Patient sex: M
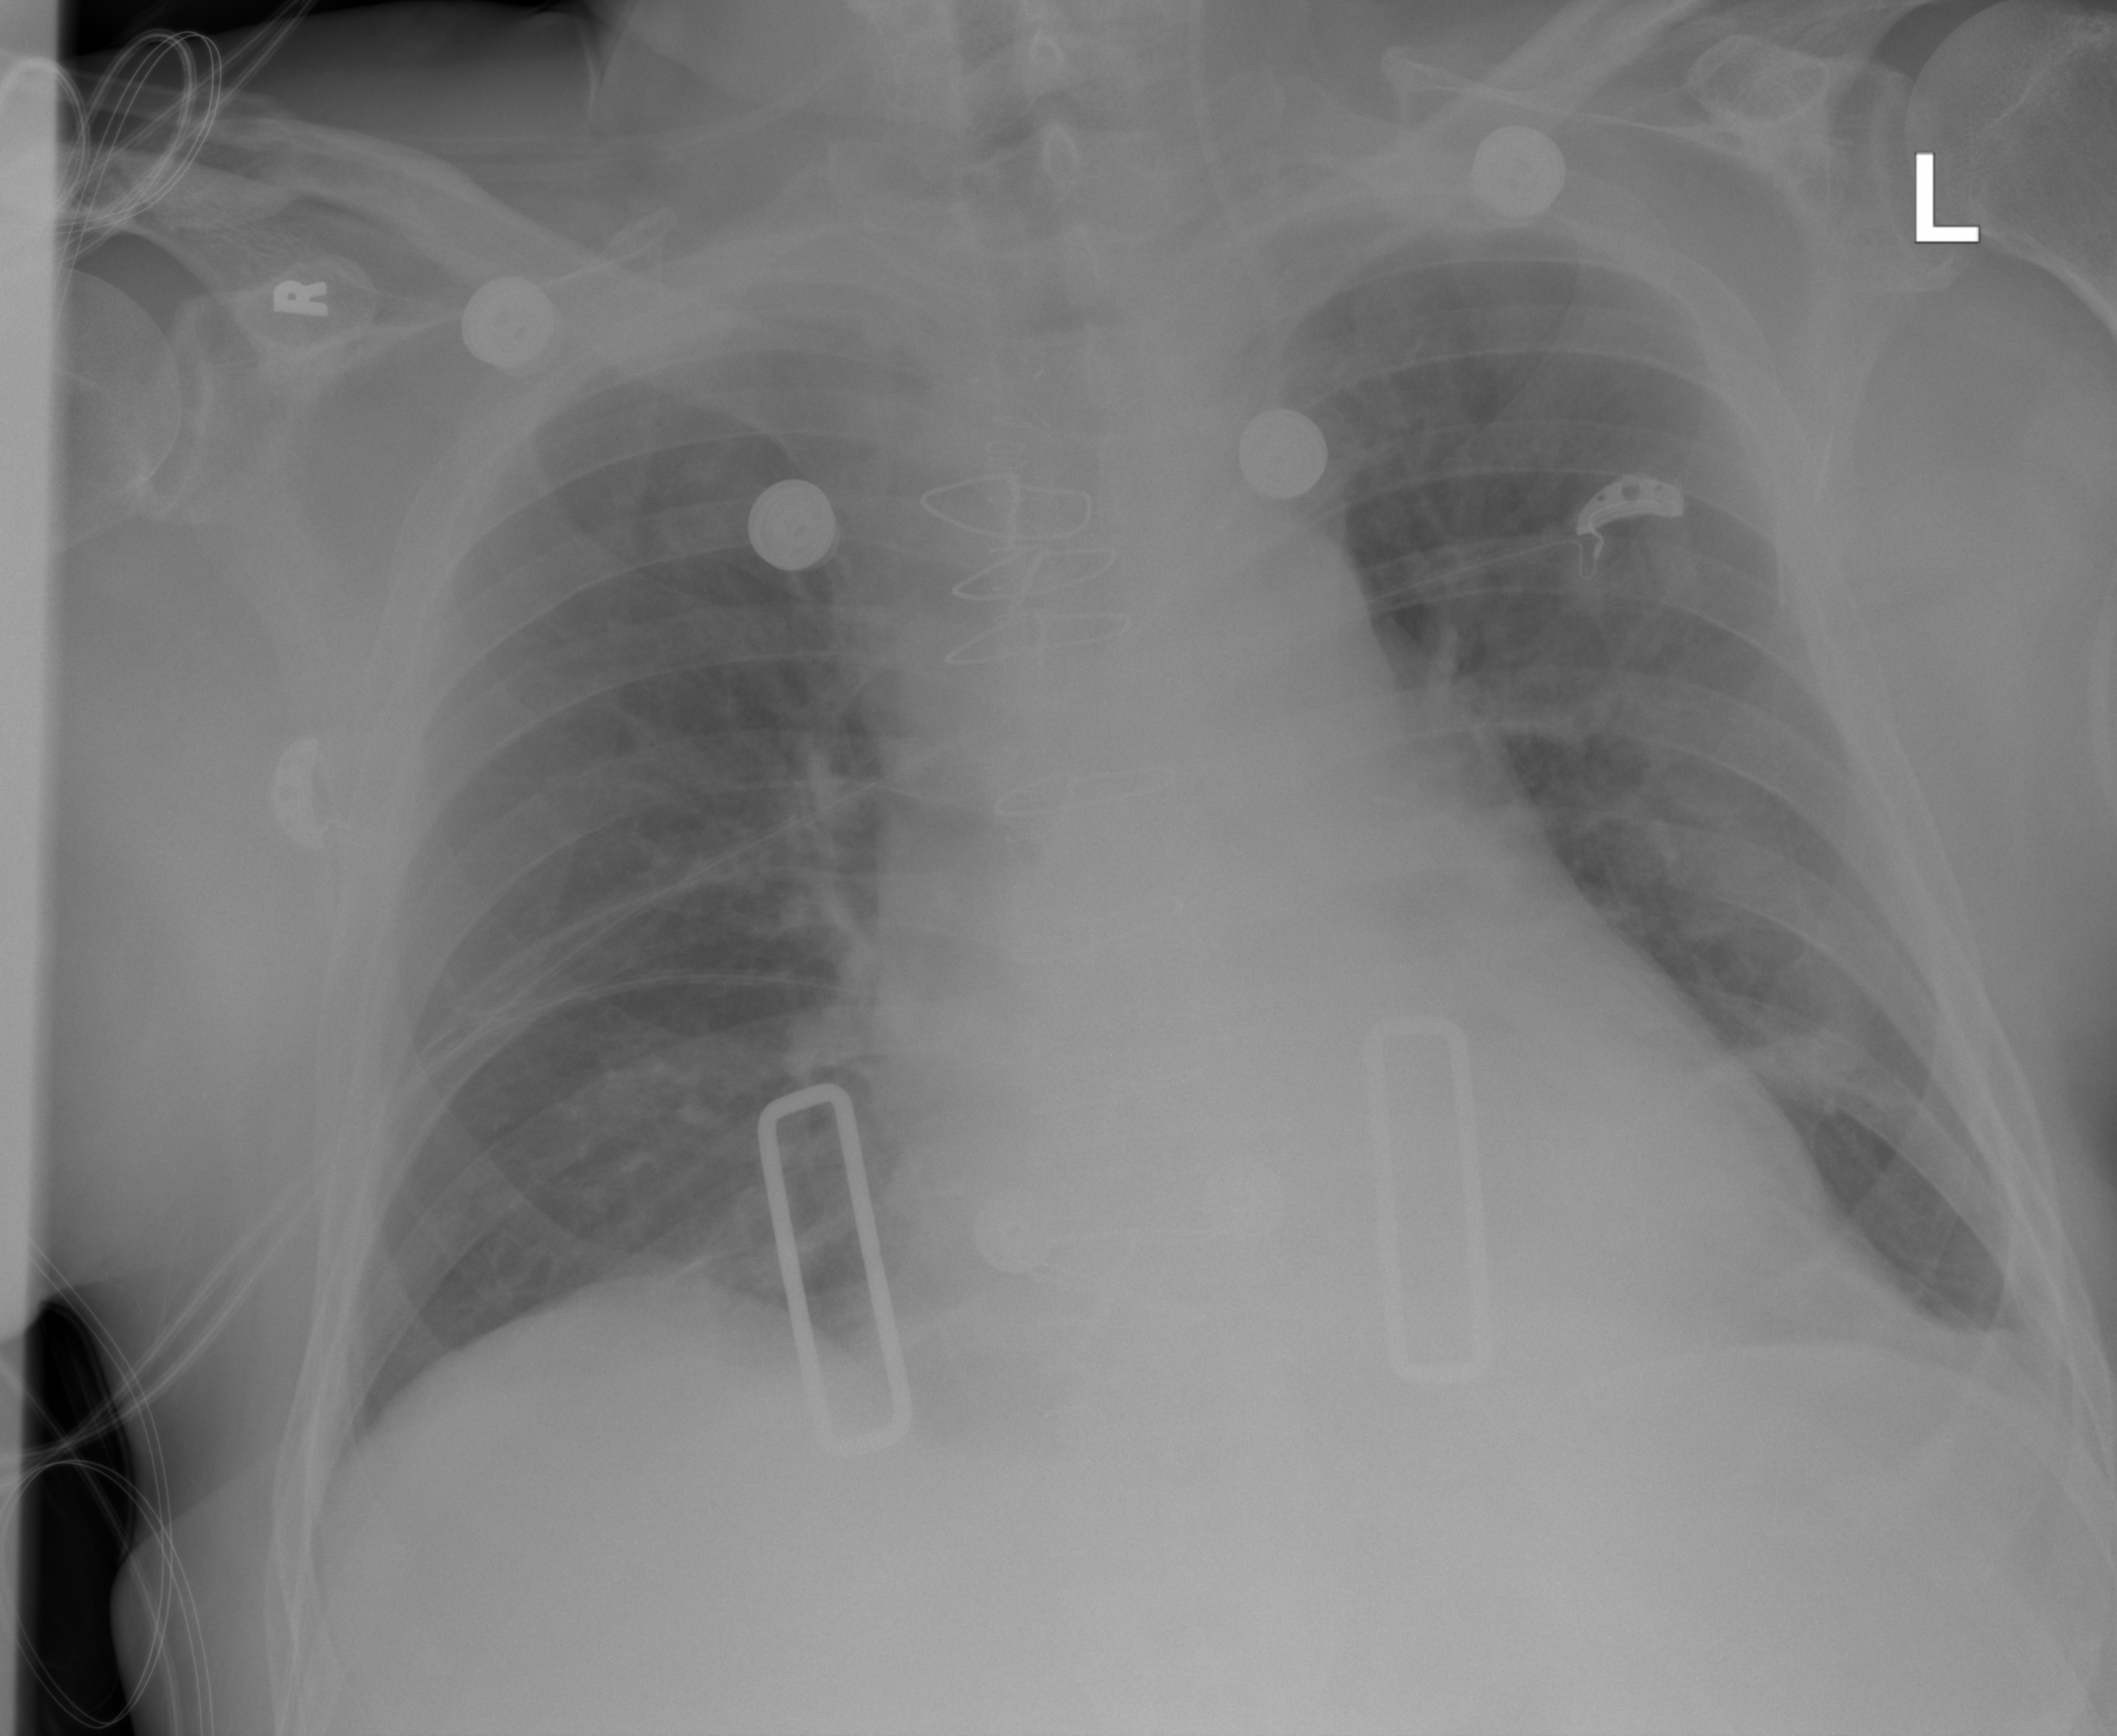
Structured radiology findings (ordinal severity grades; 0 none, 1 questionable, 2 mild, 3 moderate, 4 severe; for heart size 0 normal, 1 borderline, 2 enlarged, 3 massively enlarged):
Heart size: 1
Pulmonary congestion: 0
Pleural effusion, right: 0
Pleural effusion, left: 2
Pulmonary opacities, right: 0
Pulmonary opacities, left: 0
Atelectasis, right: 2
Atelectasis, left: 2